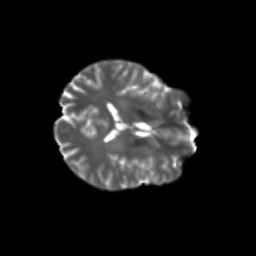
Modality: T2w
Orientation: axial
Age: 24
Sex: male
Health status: healthy
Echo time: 0.074 s